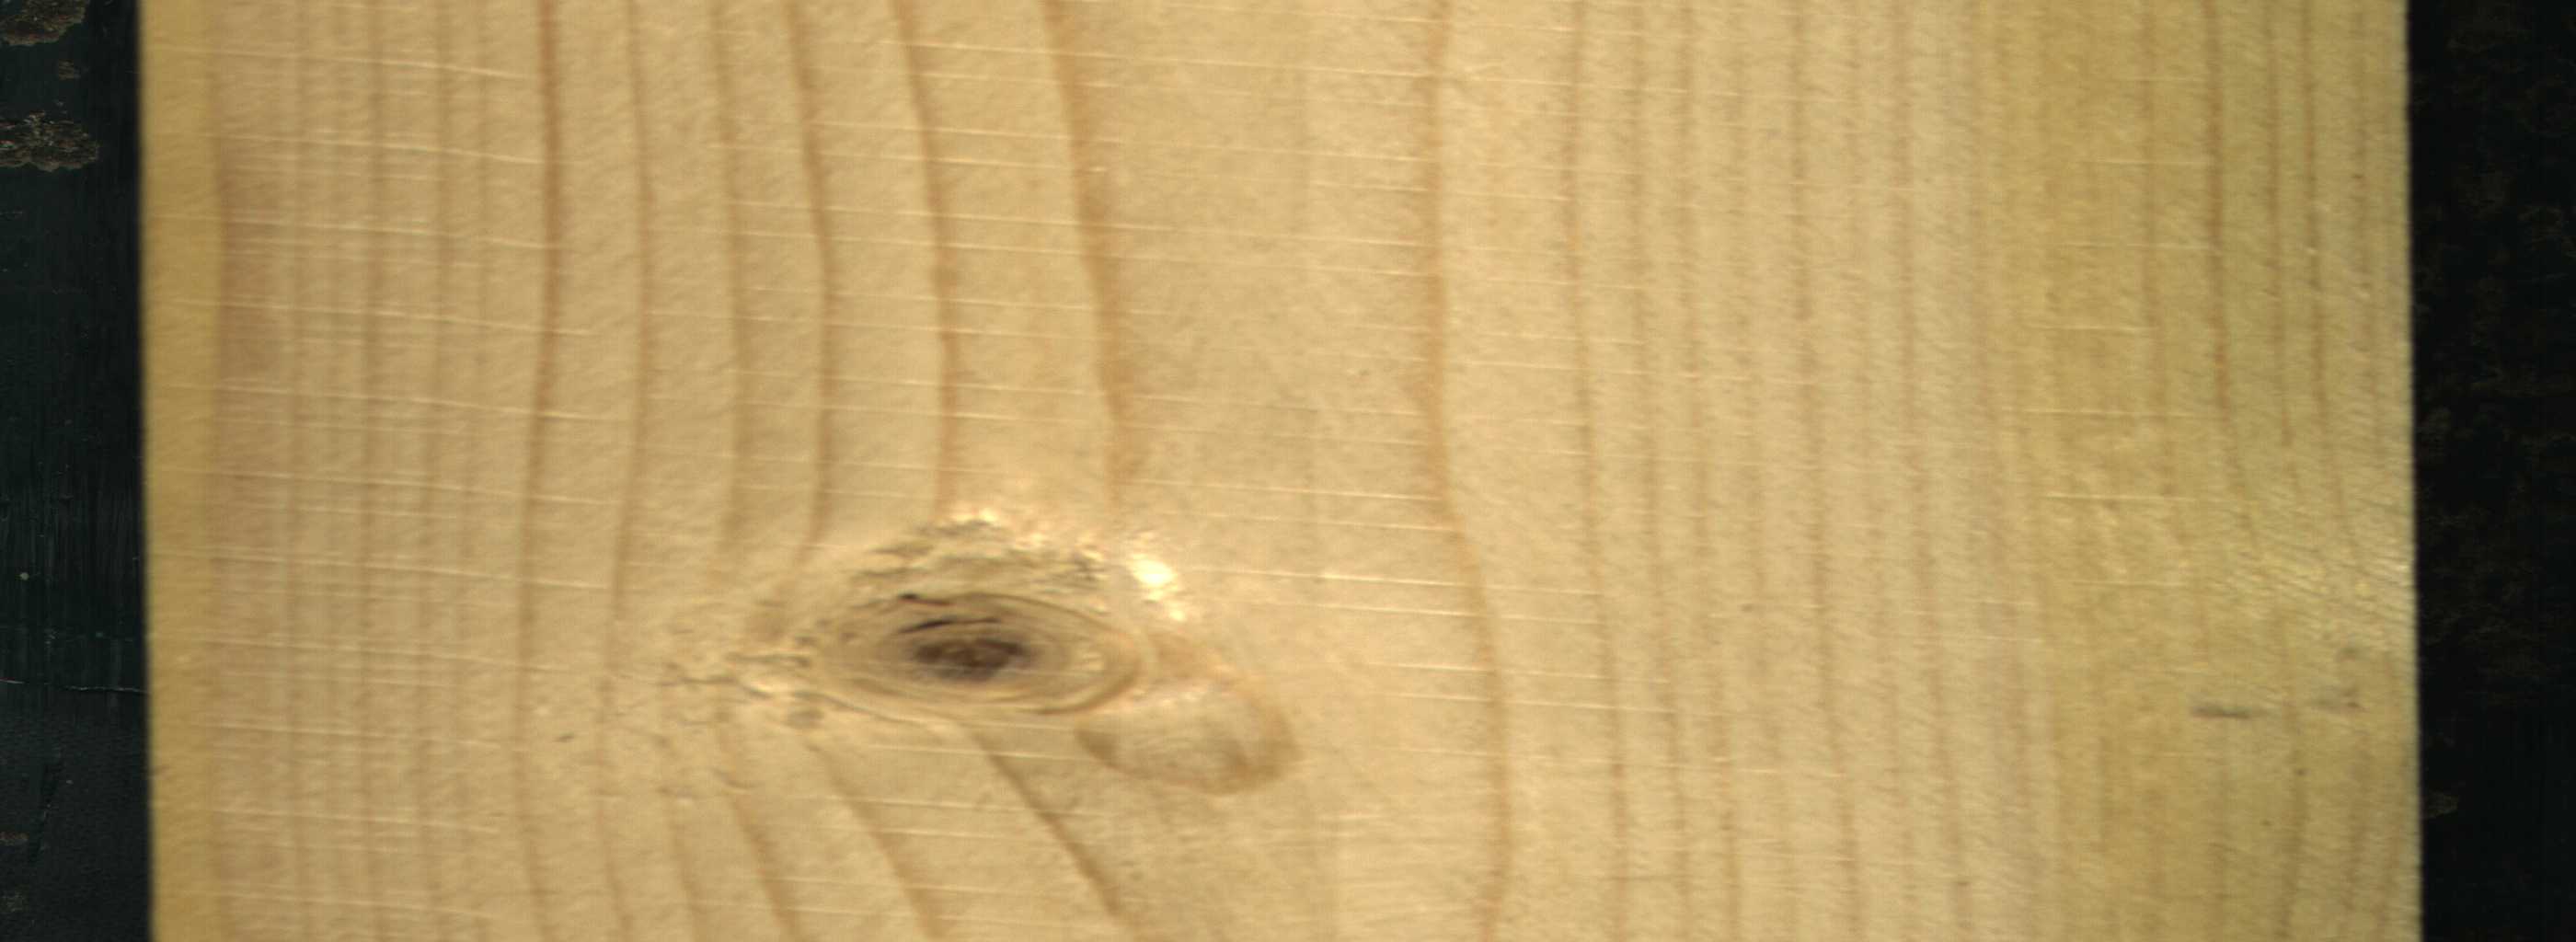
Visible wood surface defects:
Live_Knot